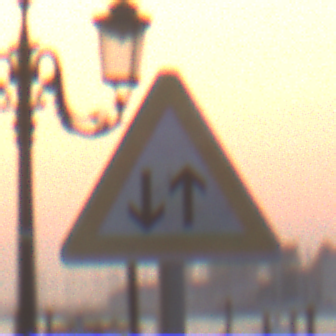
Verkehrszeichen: Gegenverkehr
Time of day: SunriseSunset
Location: Outdoor (Urban)
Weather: Clear
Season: NotSpecified
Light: Natural